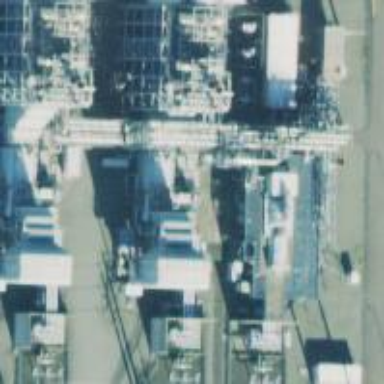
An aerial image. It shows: Gas turbine generator.